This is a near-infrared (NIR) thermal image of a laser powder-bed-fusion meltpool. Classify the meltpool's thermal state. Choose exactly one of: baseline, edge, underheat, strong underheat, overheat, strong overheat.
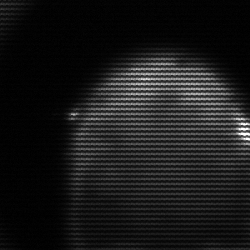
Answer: edge